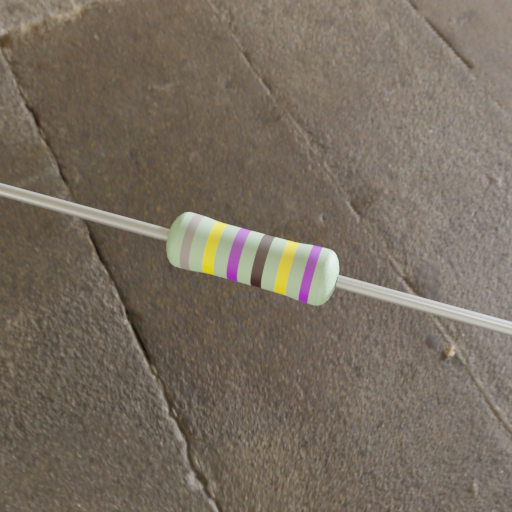
Resistor colour bands (in order): gray, yellow, violet, black, yellow, violet